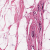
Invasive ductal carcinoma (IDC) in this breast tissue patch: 0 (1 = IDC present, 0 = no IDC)